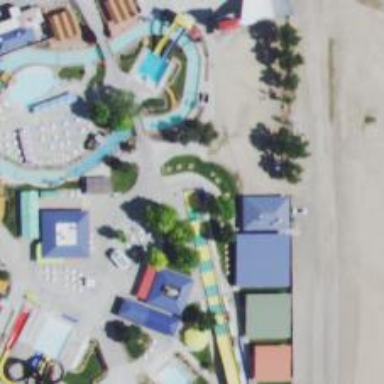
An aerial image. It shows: Water slide attraction.